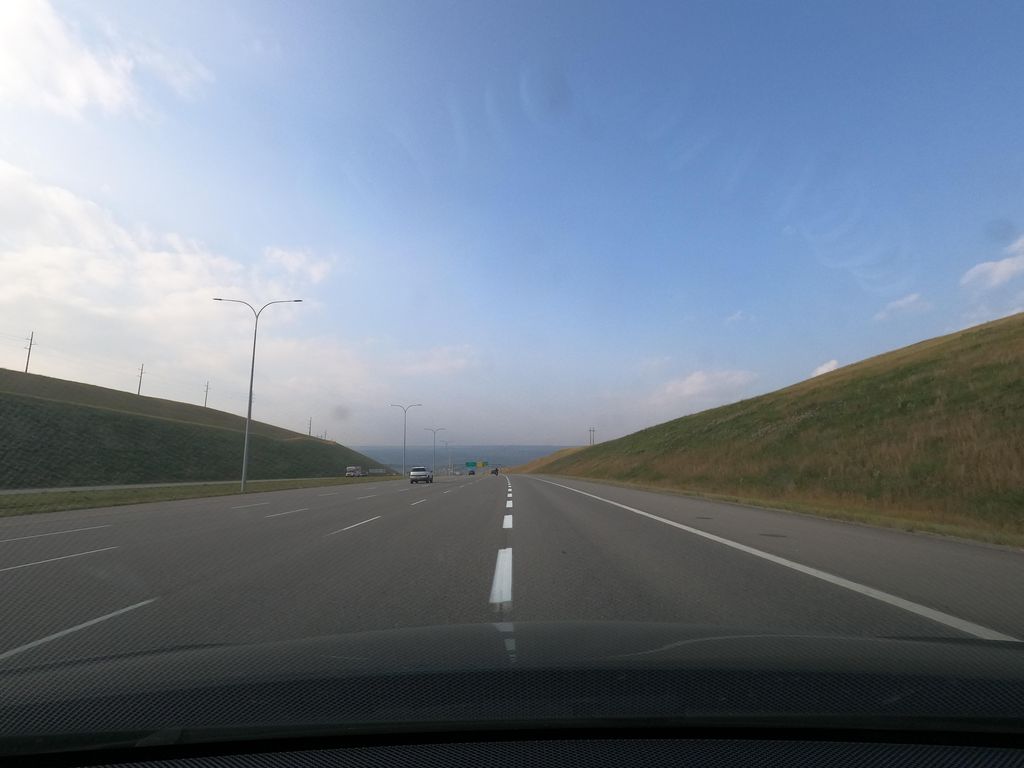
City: calgary